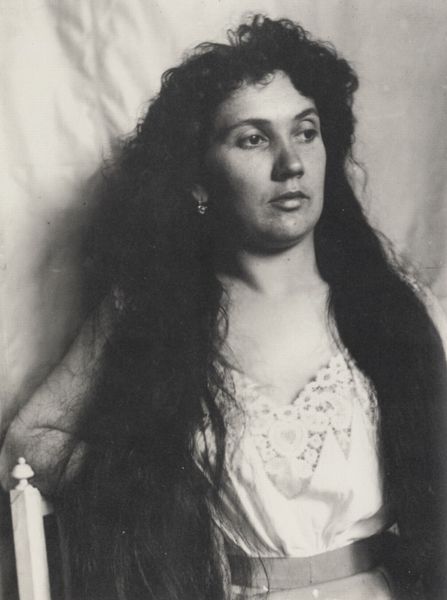
Titel: Porträtaufnahme von Jeanne
Künstler: Francois Emile Zola
Schlagwörter: kopf, schatten, weiß, mädchen, sitzen, wäsche, ausschnitt, braun, frau, grau, haar, hintergrund, kleid, licht, mund, nase, ohr, ohrring, schwarz, stirn, stuhl, blick, dame, gürtel, tuch, rock, hemd, jung, arm, arme, augen, bluse, gesicht, lang, pelz, spitze, hals, portrait, porträt, vorhang, auge, haare, sitzend, stoff, ohrringe, spitzen, sängerin, tänzerin, dekollete, lippen, locken, pony, taille, lehne, wild, stuhllehne, verträumt, stola, foto, fotografie, photographie, ellebogen, offen, unterhemd, unterrock, schwarzweiß, photo, zigeunerin, kraus, halbporträt, seherin, besatz, pelzstola, anlehnen, träumen, aufnahme, dekolte, decollete, hure, langes haar, gürte, wahrsagerin, studioaufnahme, porträtaufnahme, jeanne zola, jeanne, carmen, zukunft, #bluse, dekollee, üorträt